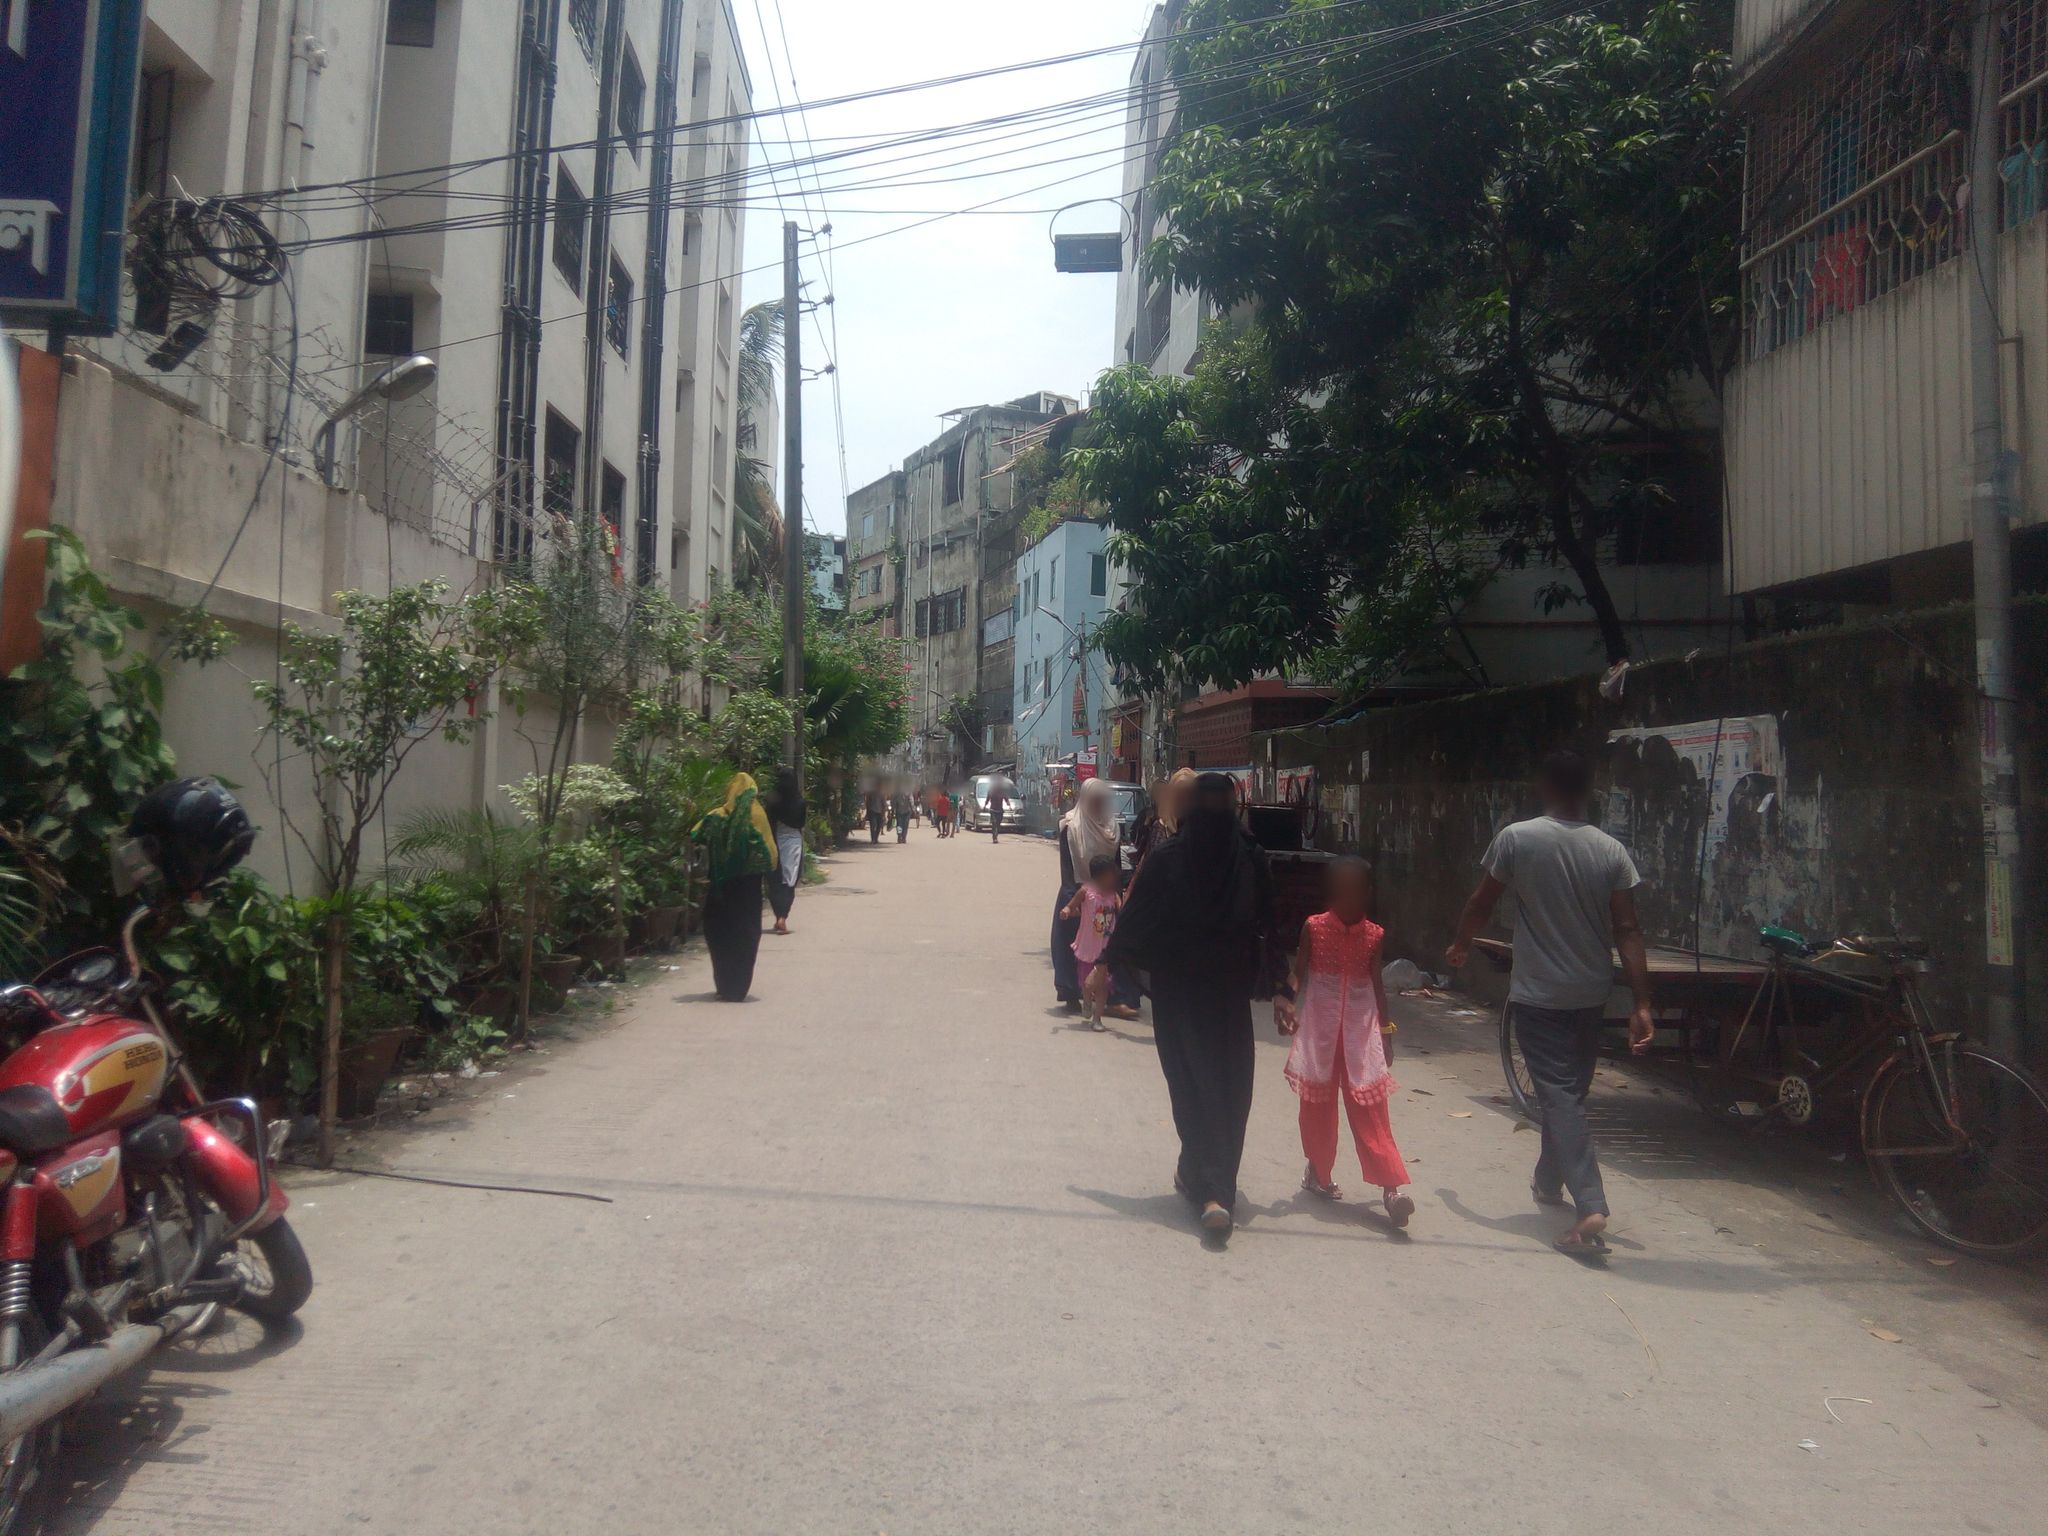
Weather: clear
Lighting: day
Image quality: good
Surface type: walking surface
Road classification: service, living_street
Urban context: urban centre
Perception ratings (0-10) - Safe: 1.35, Lively: 2.88, Beautiful: 4.36, Boring: 5.34, Depressing: 3.25, Wealthy: 1.74